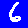
Digit: 6